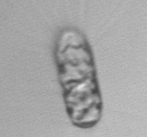
Label: Corethron_hystrix